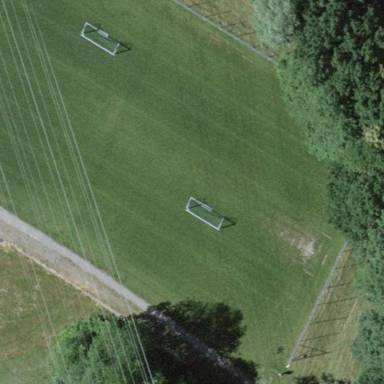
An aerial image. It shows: Soccer pitch for leisureland activities.